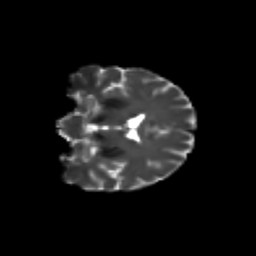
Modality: T2w
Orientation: coronal
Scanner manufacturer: siemens
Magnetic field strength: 3 T
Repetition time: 9.2 s
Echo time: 0.084 s